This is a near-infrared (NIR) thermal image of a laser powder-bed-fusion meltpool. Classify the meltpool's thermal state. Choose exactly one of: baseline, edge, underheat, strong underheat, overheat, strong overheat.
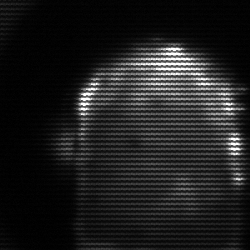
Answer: baseline